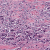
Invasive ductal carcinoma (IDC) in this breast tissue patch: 1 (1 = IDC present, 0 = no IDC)